Field crop: maize
Growth stage: 2
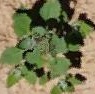
Species: chenopodium